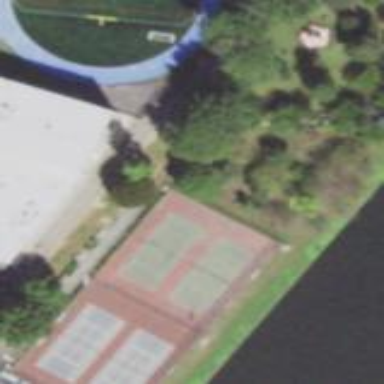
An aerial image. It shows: Tennis court on pitch.